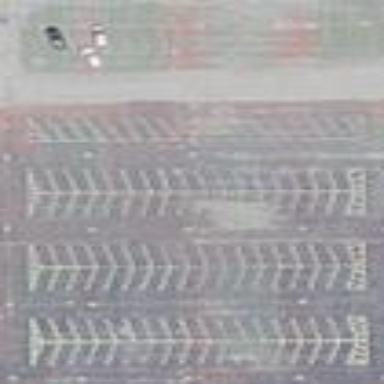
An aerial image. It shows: Parking aisle designated as service road.